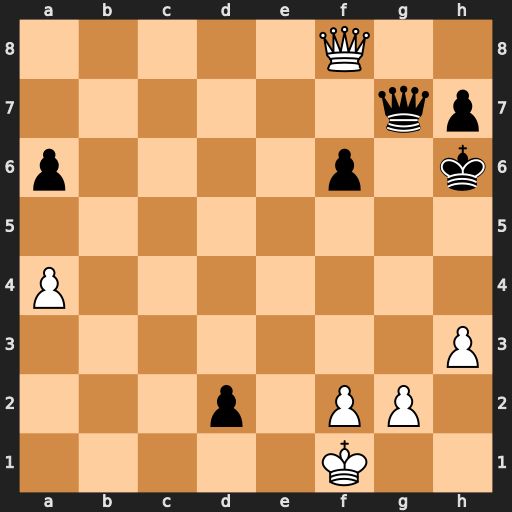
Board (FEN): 5Q2/6qp/p4p1k/8/P7/7P/3p1PP1/5K2
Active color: w
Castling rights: -
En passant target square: -
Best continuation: Qxg7+ Kxg7 Ke2 d1=Q+ Kxd1